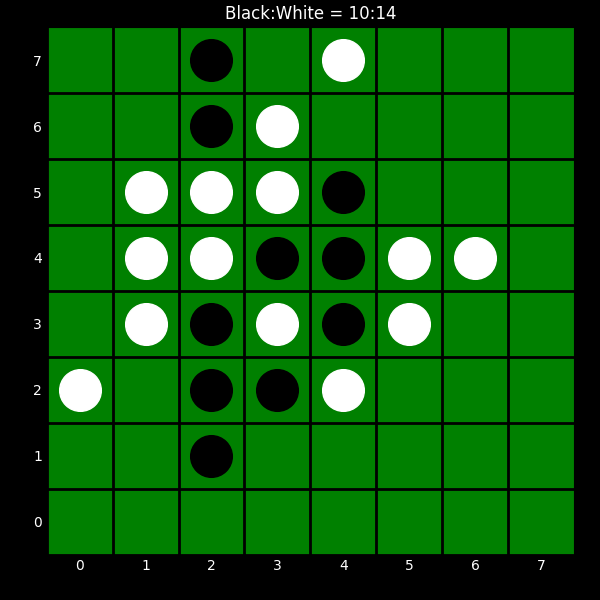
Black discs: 10
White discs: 14